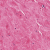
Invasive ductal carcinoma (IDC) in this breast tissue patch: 0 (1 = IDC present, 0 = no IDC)